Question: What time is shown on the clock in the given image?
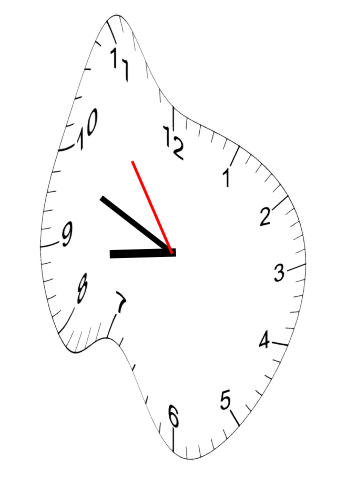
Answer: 08:48:54